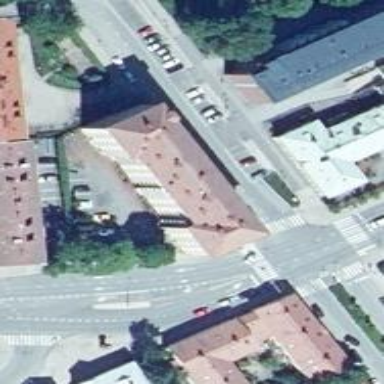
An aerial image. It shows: Apartment building with hipped roof.